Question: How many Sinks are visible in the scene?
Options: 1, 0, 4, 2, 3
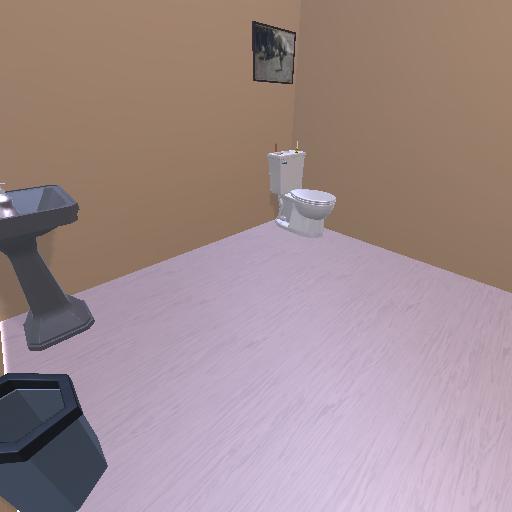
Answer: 1